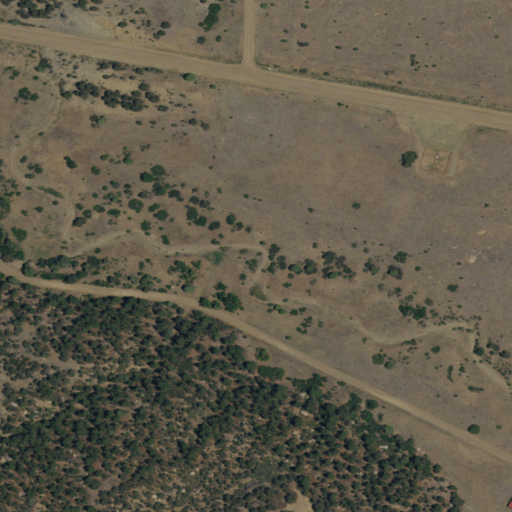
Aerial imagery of valley in New Mexico named Van Houten Canyon containing shrub, evergreen forest, grassland, woody wetlands, and herbaceous wetlands